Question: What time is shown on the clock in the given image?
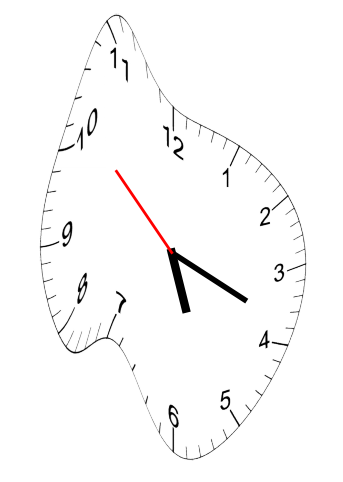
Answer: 05:18:52